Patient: sex M, age 42
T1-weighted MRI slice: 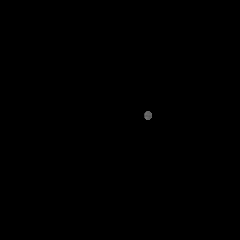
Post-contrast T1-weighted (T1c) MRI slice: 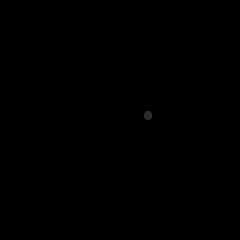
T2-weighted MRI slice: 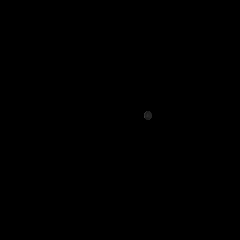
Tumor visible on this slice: no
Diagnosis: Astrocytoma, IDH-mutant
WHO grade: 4